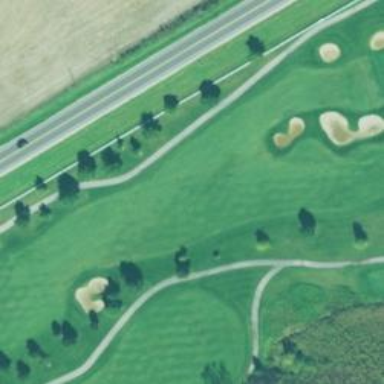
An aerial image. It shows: Golf hole.